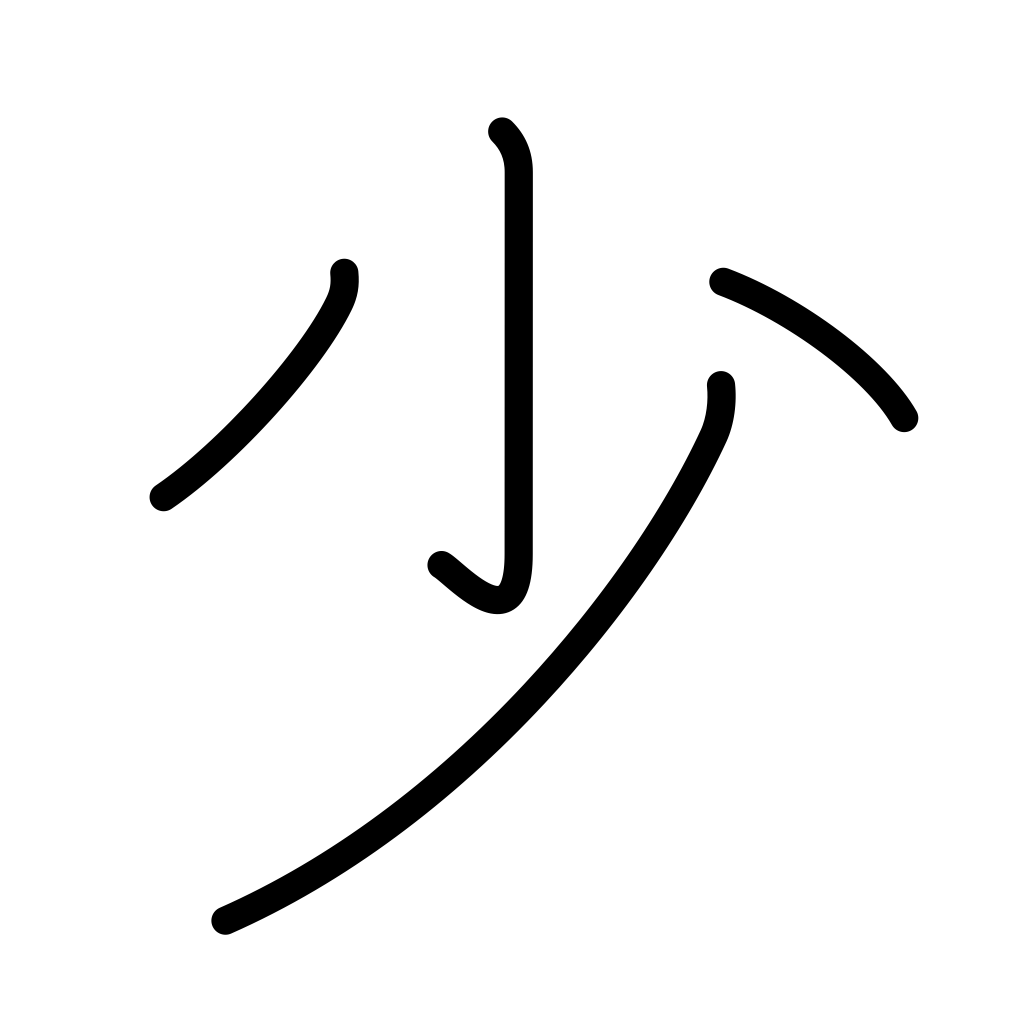
Meaning: few, little